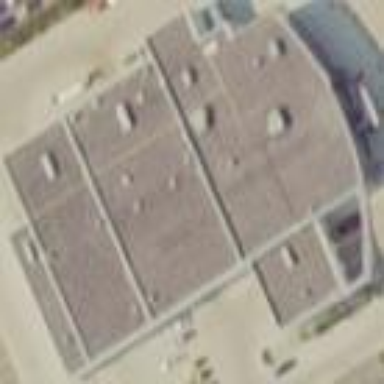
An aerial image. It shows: Building that houses car shop.